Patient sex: M
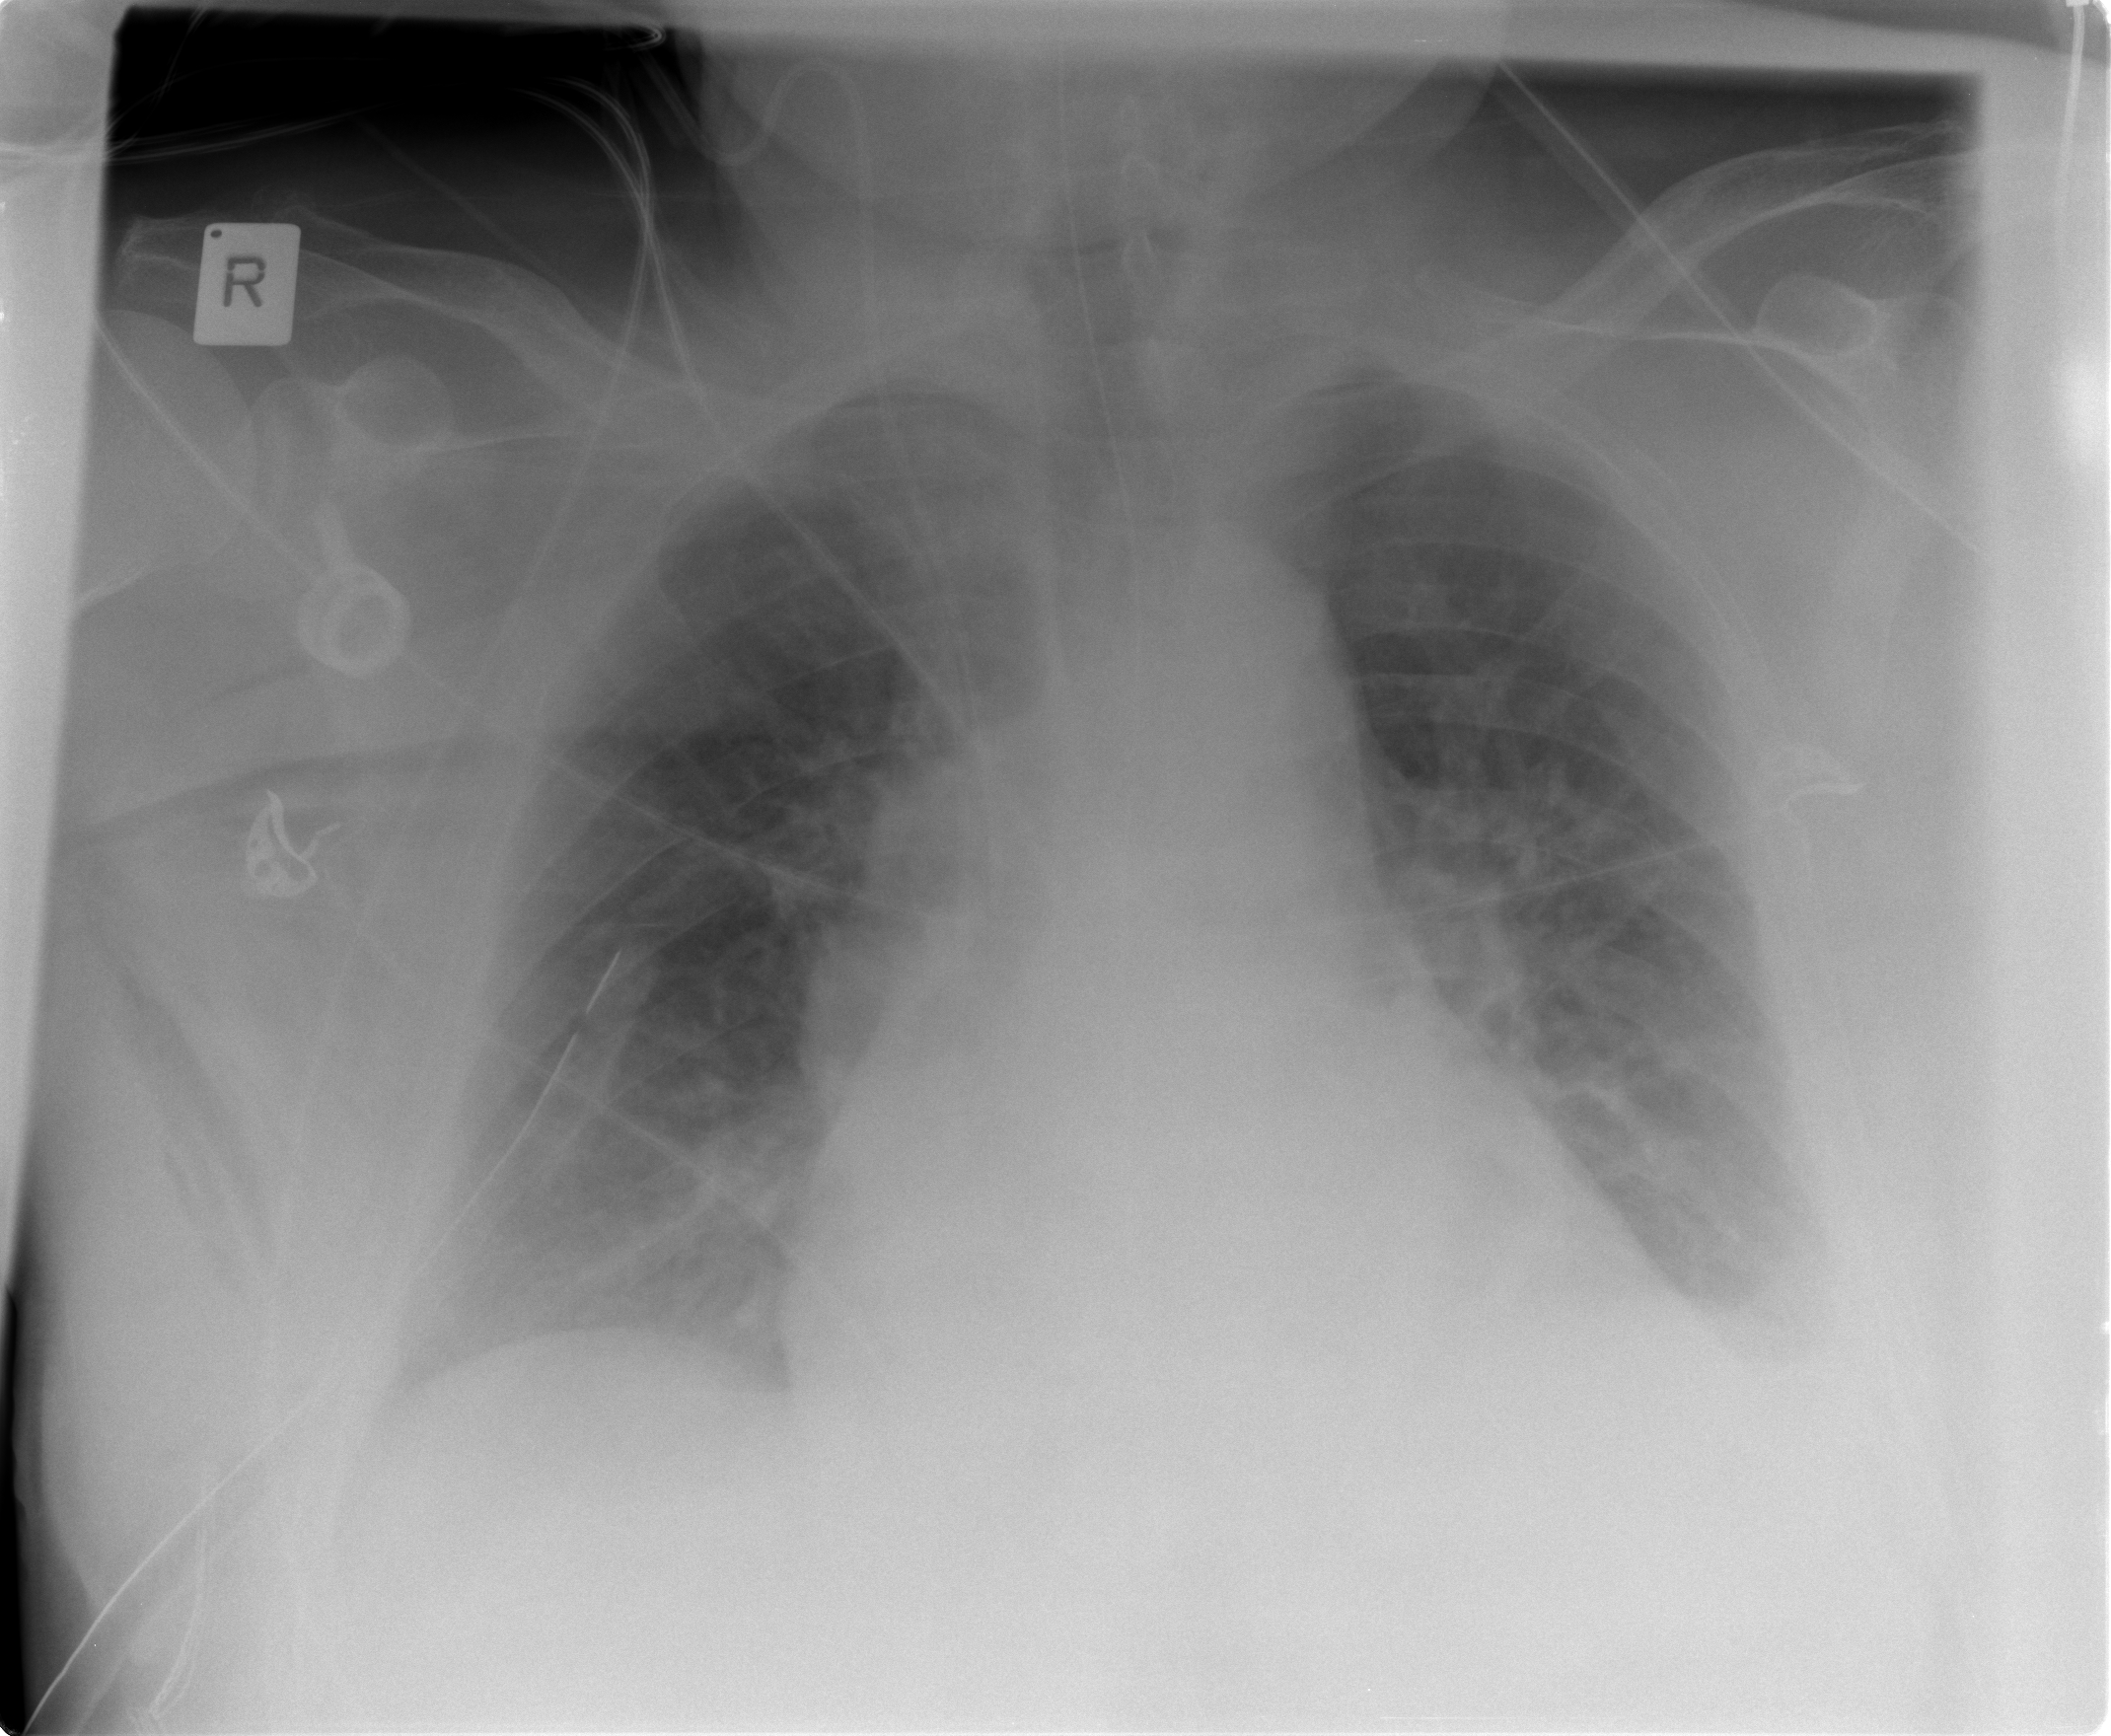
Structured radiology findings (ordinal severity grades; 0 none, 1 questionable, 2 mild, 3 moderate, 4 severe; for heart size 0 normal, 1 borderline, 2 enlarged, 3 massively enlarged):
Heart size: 2
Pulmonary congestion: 0
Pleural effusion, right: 2
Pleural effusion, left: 2
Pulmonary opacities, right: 0
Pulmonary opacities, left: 0
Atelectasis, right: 0
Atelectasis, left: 0